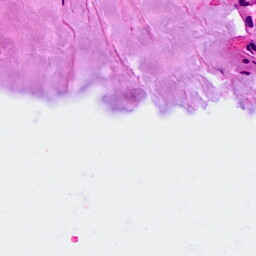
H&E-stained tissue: Breast